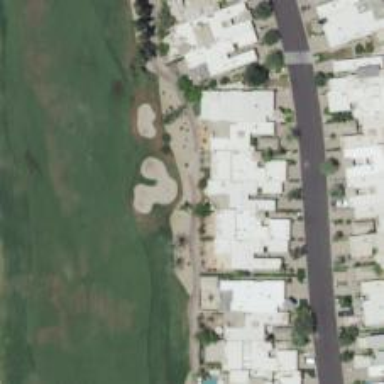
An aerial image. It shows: Path for both road and golf.